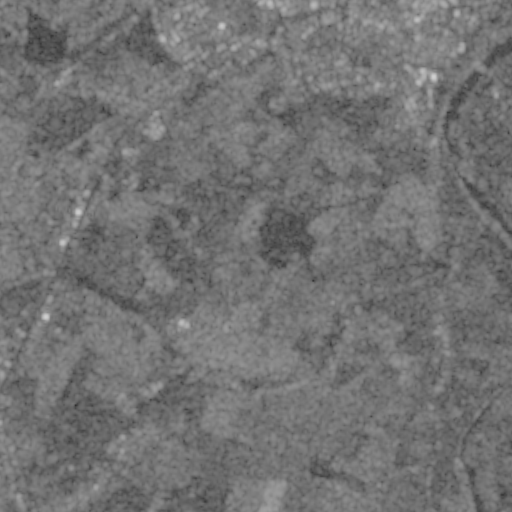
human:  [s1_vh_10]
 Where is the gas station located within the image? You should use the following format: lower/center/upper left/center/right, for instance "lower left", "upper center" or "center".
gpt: The gas station is located in the upper center of the image.
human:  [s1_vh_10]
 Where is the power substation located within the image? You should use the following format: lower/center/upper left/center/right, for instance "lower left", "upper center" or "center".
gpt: The power substation is located in the upper left of the image.
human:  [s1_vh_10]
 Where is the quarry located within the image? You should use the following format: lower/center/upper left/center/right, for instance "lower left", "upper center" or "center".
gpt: There is no quarry in the image.

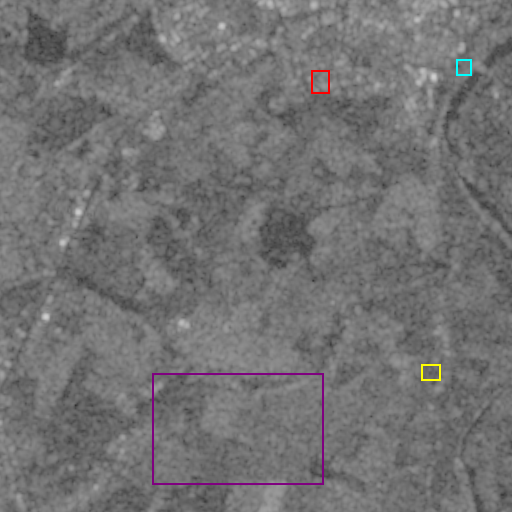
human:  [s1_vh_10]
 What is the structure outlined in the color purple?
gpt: The structure outlined in purple is a crop field.
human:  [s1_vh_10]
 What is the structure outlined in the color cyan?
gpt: The structure outlined in cyan is a park.
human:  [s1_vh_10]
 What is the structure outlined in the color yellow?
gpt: The structure outlined in yellow is a parking lot.
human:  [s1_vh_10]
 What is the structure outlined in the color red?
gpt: The structure outlined in red is a power substation.
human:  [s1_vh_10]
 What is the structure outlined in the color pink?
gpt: There is no pink outline.